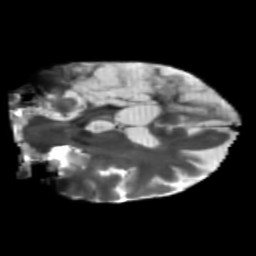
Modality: T2w
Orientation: coronal
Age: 63
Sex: female
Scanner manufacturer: siemens
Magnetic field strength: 3 T
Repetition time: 5.47 s
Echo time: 0.0854 s